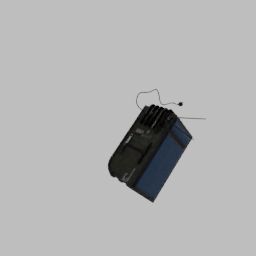
Label: electronics